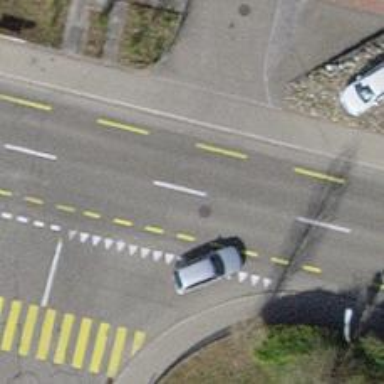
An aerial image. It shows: Primary highway with asphalt surface and designated cycle lane.